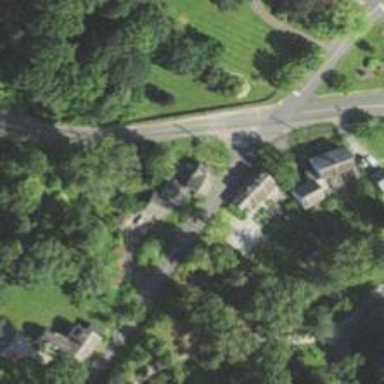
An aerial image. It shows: Town hall.